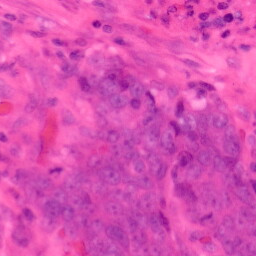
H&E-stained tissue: Colon